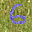
Label: 6